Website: lowes
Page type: orders-overview
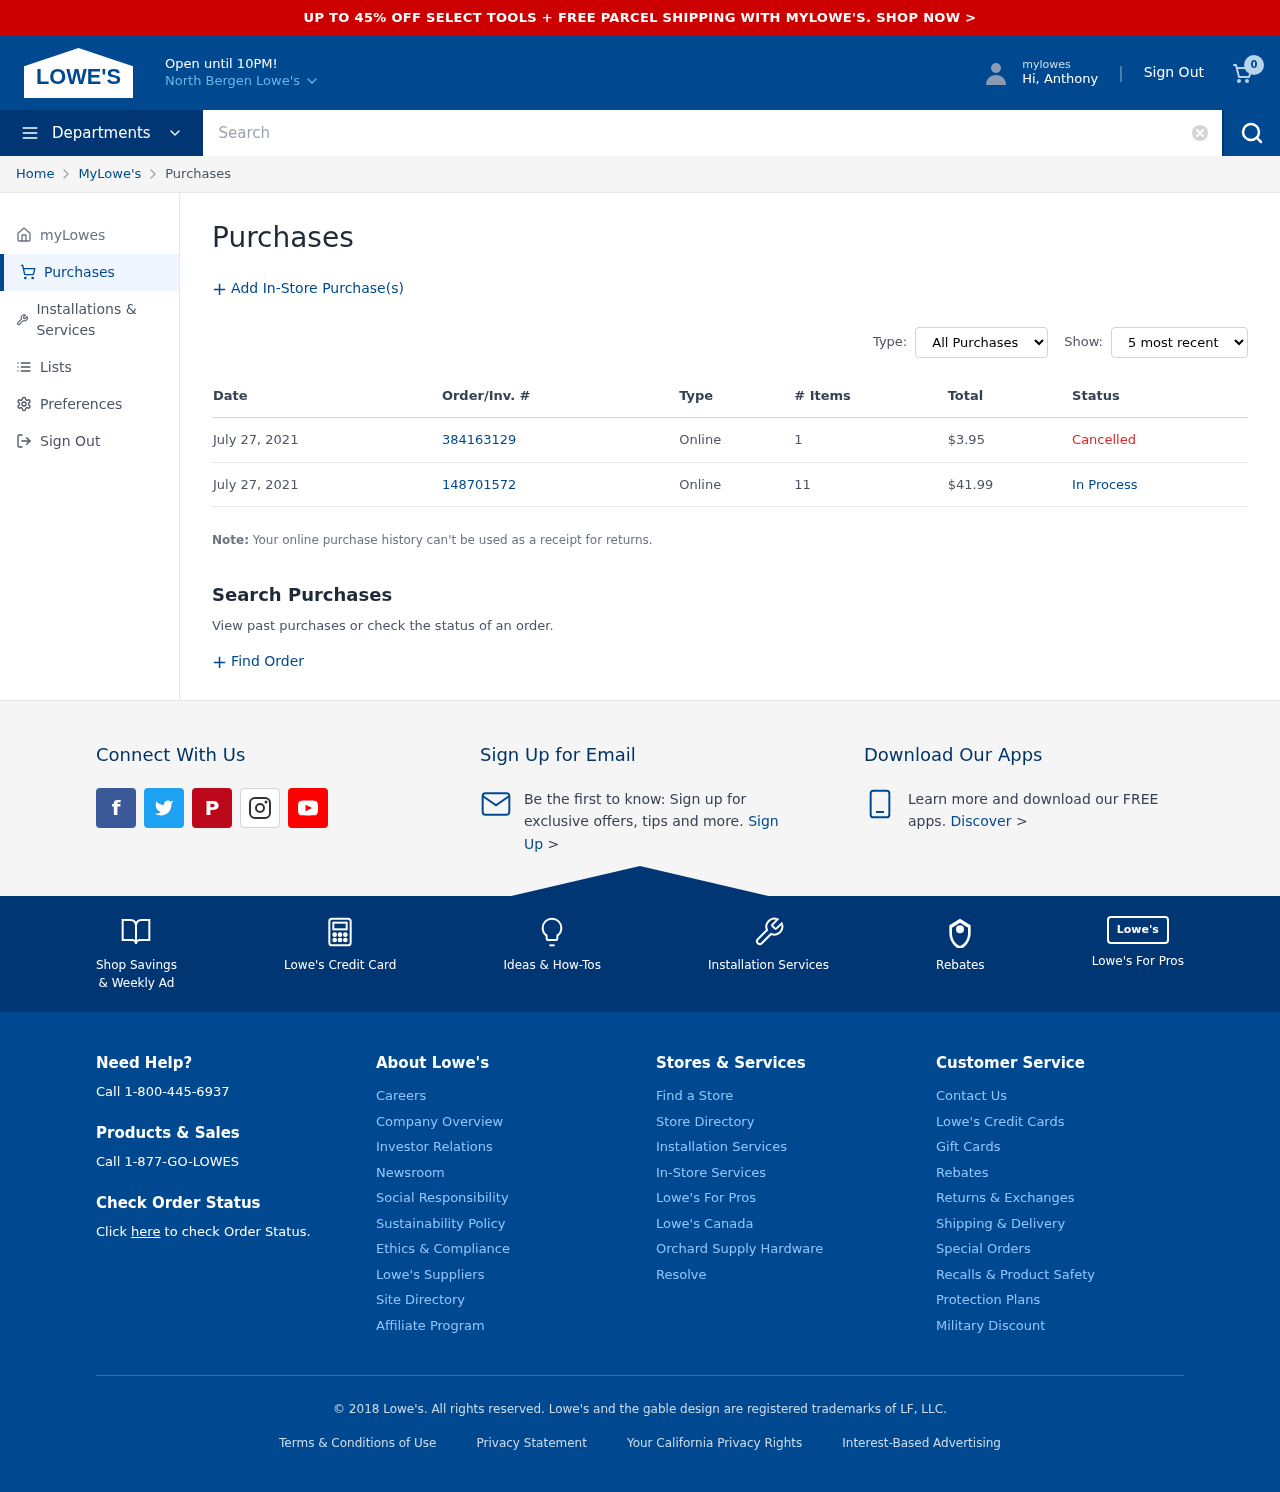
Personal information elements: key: PII_FIRSTNAME
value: Anthony
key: PII_CITY
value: North Bergen
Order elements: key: ORDER_NUM_ITEMS
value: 0
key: ORDER_DATE
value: July 27, 2021
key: ORDER_ID
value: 384163129
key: ORDER_NUM_ITEMS
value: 1
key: ORDER_TOTAL
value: $3.95
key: ORDER_DATE2
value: July 27, 2021
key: ORDER_ID2
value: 148701572
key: ORDER_NUM_ITEMS2
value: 11
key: ORDER_TOTAL2
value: $41.99
Search elements: key: HEADER_SEARCH
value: Search